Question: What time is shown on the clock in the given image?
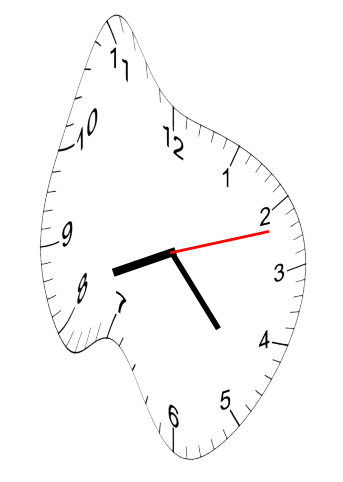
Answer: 08:23:12